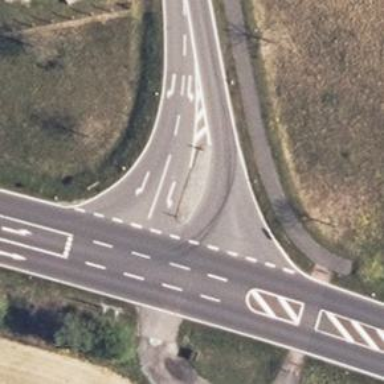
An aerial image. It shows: Secondary road with asphalt surface.